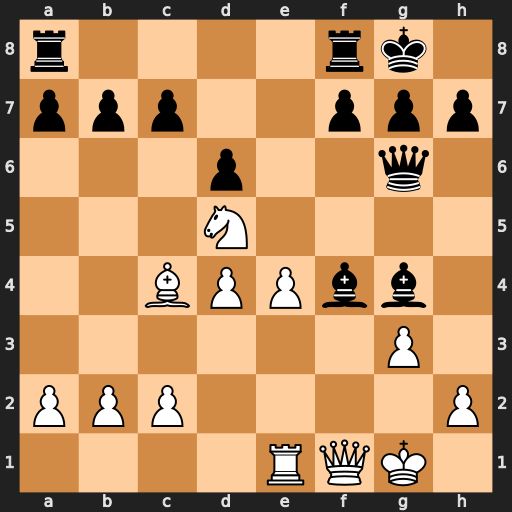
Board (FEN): r4rk1/ppp2ppp/3p2q1/3N4/2BPPbb1/6P1/PPP4P/4RQK1
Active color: w
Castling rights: -
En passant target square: -
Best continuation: Ne7+ Kh8 Nxg6+